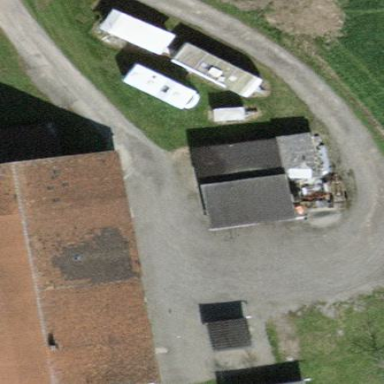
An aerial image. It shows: Farmyard area.